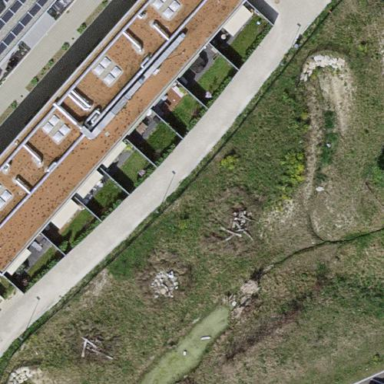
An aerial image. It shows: Terrace building.